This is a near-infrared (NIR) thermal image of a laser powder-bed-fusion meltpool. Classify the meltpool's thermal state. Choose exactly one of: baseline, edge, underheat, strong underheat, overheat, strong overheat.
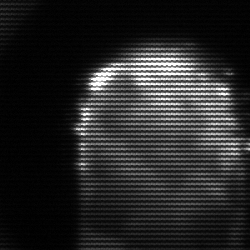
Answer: baseline